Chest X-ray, AP view. Patient: 34 years old, sex M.
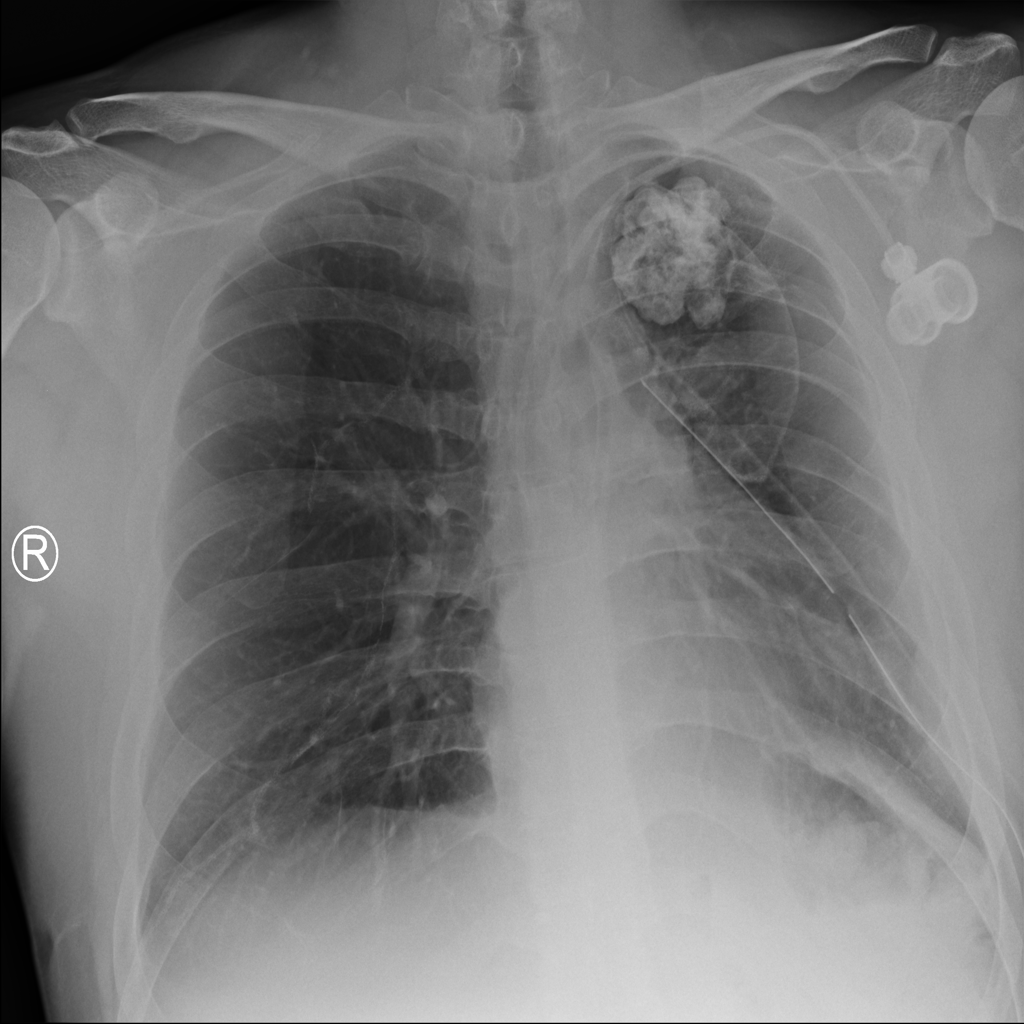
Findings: Consolidation, Effusion, Mass, Pneumothorax